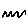
Label: zigzag